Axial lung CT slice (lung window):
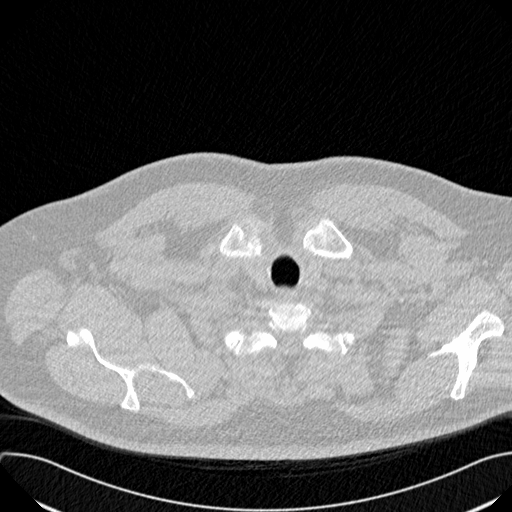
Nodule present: no